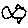
Label: fish